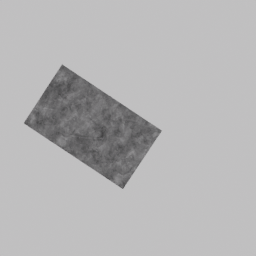
Label: electronics